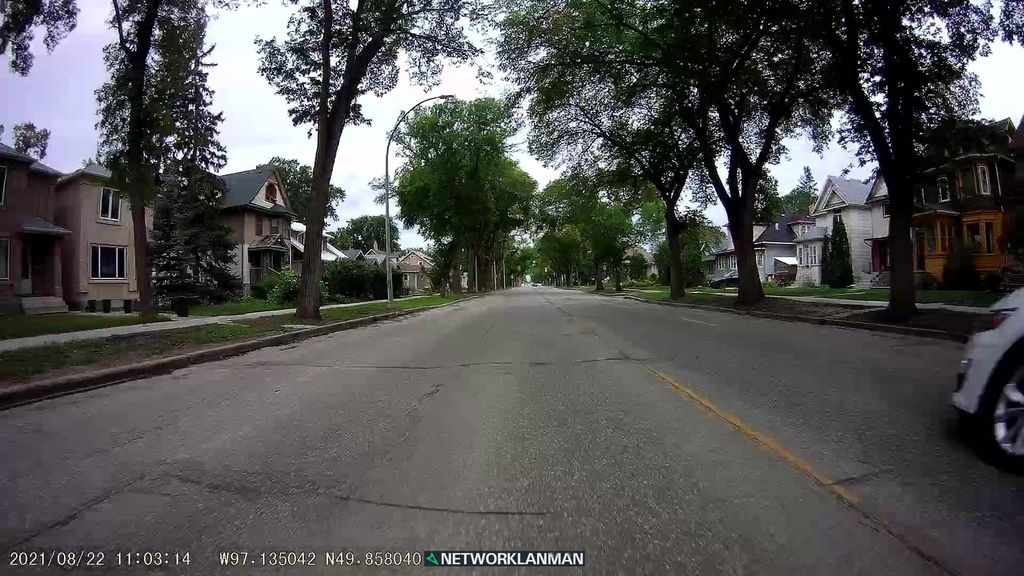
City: winnipeg